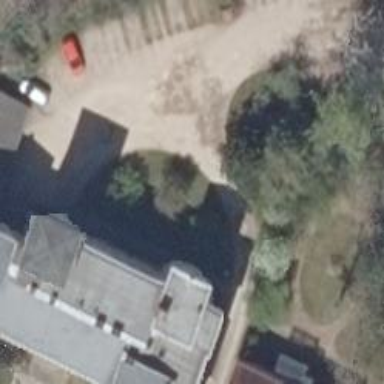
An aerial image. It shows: Driveway leading to service road.